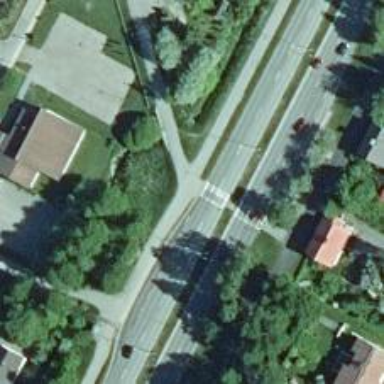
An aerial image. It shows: Asphalt cycleway.